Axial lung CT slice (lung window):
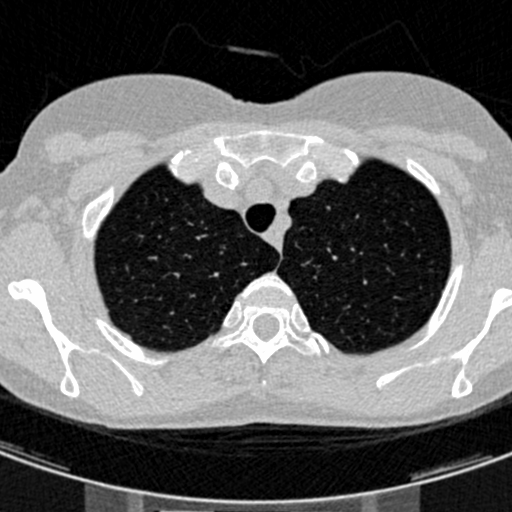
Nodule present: no